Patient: sex M, age 57
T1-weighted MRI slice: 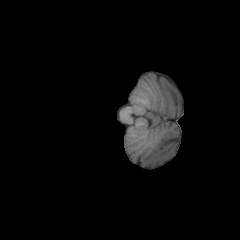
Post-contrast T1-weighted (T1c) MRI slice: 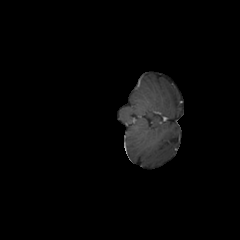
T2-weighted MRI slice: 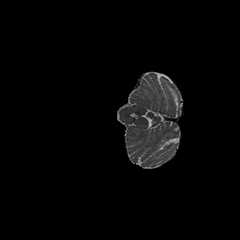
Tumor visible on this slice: no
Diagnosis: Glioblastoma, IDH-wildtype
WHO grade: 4